Interaction volume radius: 5 \u00c5
Interaction volume height: 35 \u00c5
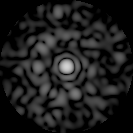
Disorder parameter: 0.8155